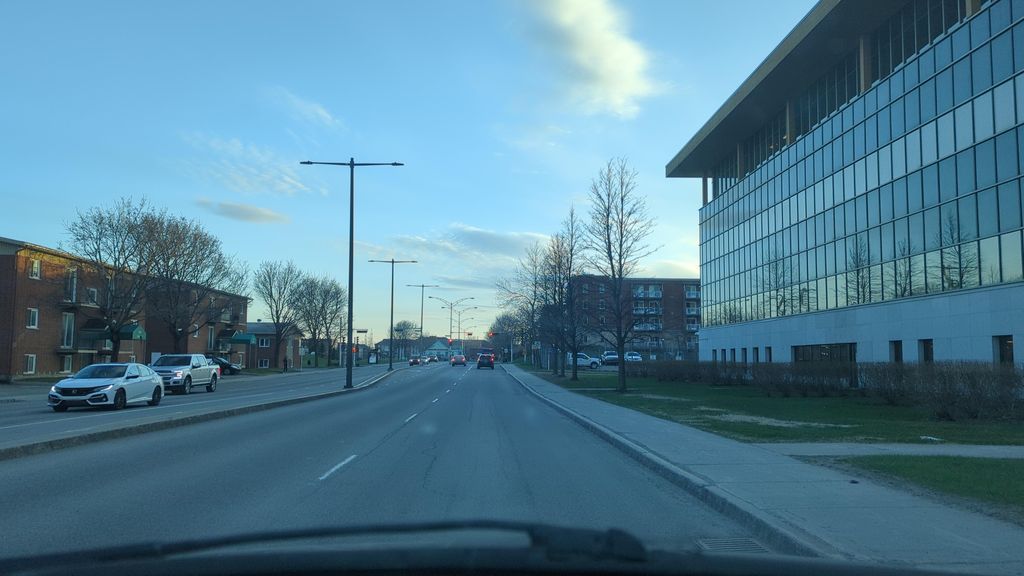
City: quebec_city